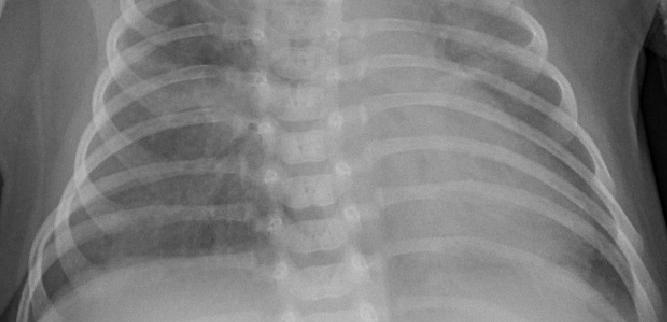
Diagnosis: PNEUMONIA